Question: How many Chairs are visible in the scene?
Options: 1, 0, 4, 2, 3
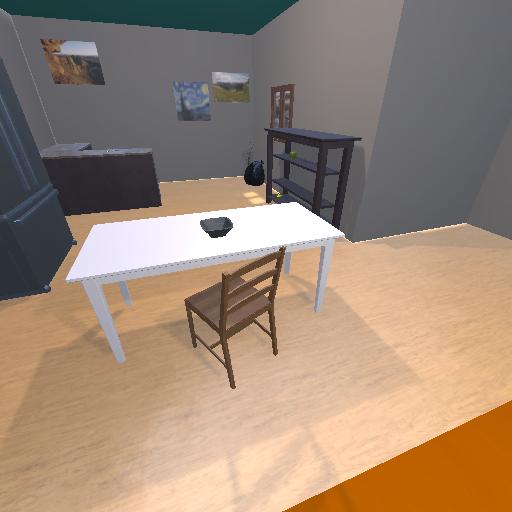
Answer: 1